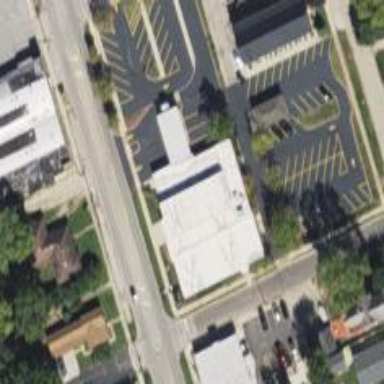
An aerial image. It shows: Bank building.